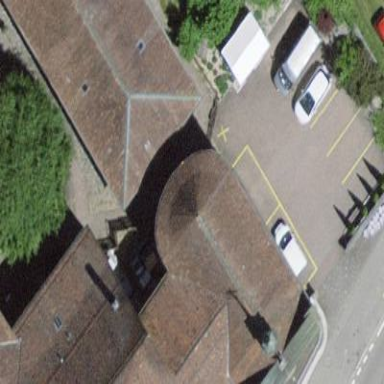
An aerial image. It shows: Chapel with roof made of roof tiles.